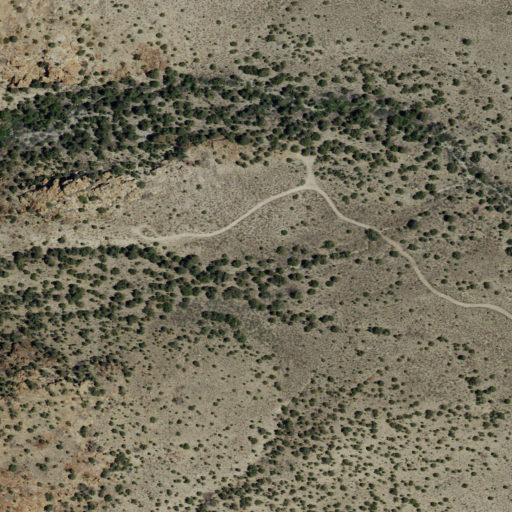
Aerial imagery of valley in Utah named Middle Canyon containing shrub, evergreen forest, and grassland